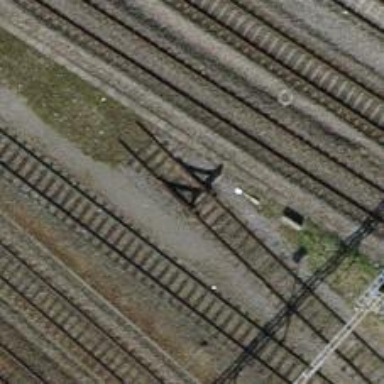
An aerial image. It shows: Railway buffer stop.